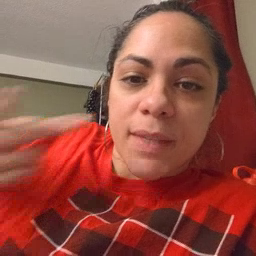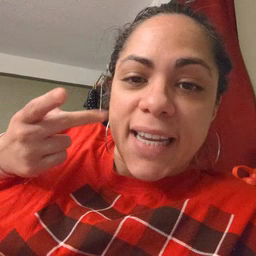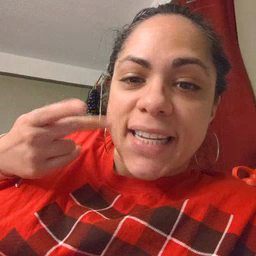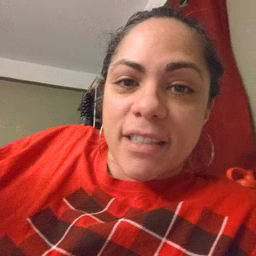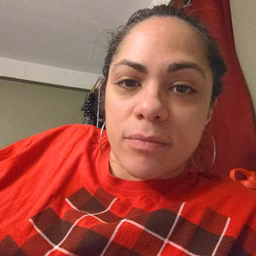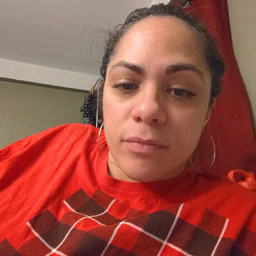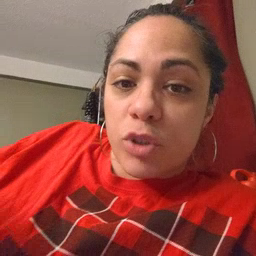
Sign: kitty